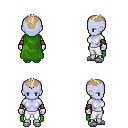
a pixel art fantasy rpg character, female body template, dark elf, purple skin, green cape, white pants, white blonde short mohawk hairstyle, cloth bracers, white slippers, four views (front, back, left, right), 2x2 character sprite sheet, small pixel art, hard edges, no anti-aliasing